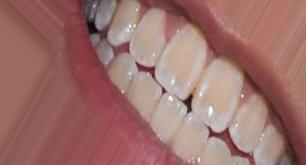
Condition: Tooth Discoloration